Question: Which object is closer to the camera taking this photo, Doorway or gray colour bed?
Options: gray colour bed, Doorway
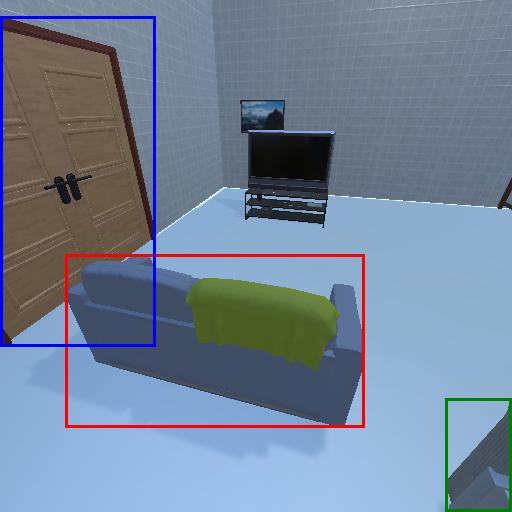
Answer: gray colour bed